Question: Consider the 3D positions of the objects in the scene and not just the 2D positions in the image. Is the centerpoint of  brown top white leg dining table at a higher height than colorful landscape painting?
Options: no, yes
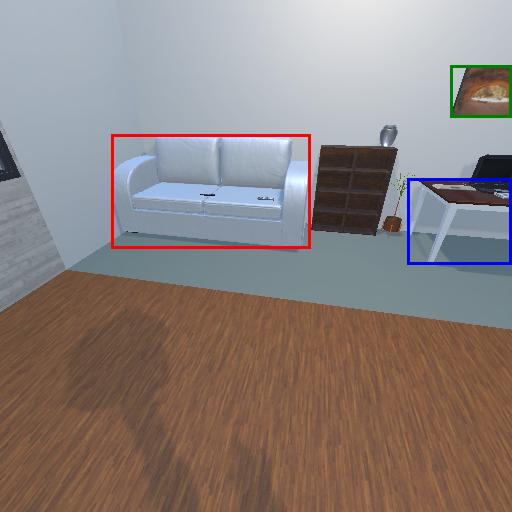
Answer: no